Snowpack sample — Buffalo Mountain, Silverthorne, Colorado, USA (2/22/26, 2:02 PM MST)
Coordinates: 39.622, -106.113
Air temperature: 33 °F
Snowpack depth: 63 cm
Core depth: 30 cm
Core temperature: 24.8 °F
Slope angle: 11°, slope face: 116°
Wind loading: low
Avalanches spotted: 0
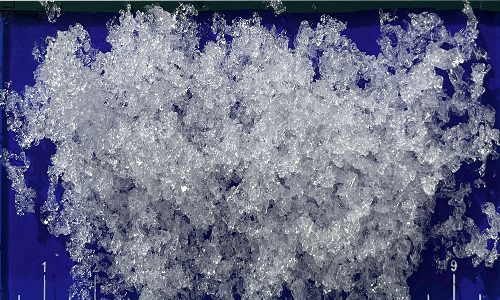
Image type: core
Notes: In a firebreak similar to site 1, minimal wind loading with no spotted avalanches (not many faces in view though)